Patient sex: M
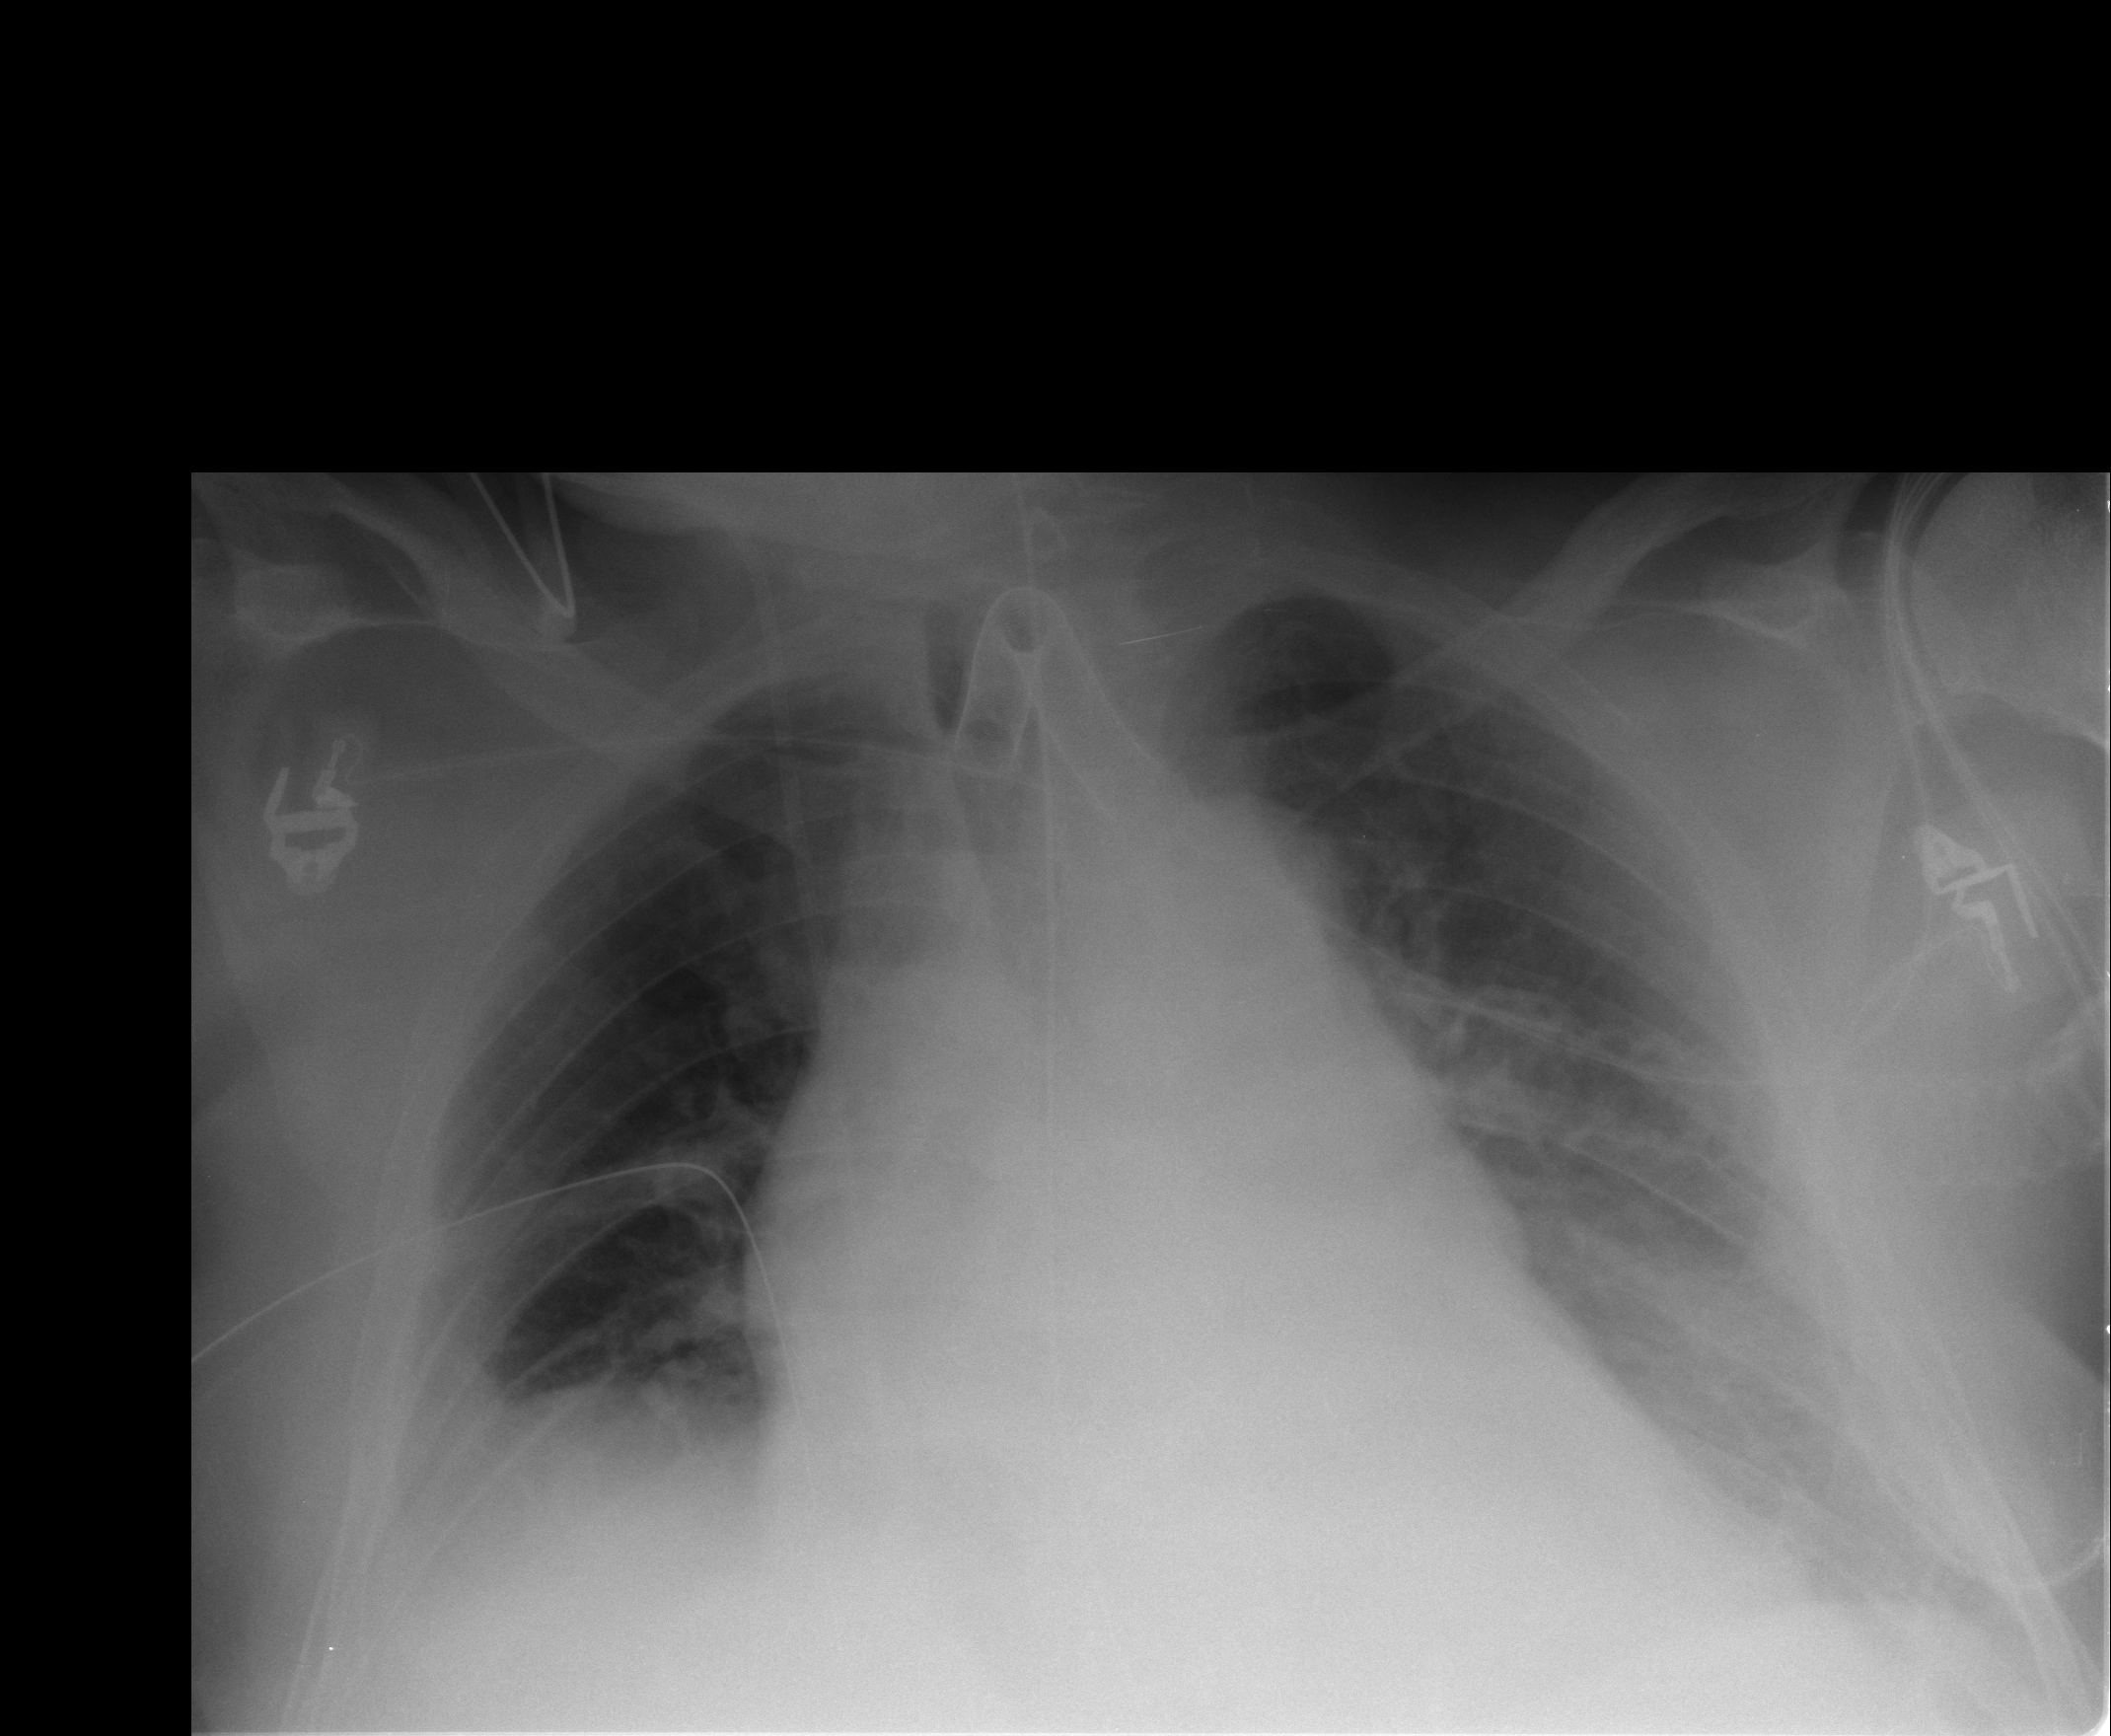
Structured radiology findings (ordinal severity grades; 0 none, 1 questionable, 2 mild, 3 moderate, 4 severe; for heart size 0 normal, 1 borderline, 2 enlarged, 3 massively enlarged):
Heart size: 2
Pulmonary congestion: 1
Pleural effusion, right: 2
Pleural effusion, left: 1
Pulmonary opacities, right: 0
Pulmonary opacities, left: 0
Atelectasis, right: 2
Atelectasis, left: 2